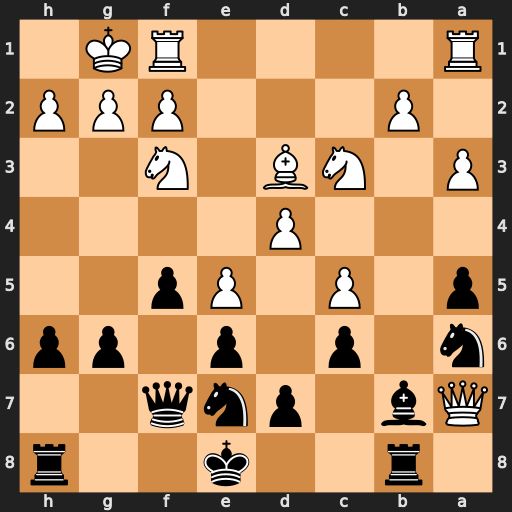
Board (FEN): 1r2k2r/Qb1pnq2/n1p1p1pp/p1P1Pp2/3P4/P1NB1N2/1P3PPP/R4RK1
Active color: b
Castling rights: k
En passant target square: -
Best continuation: Nc8 Qxb7 Rxb7